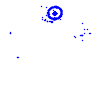
Particle: electron